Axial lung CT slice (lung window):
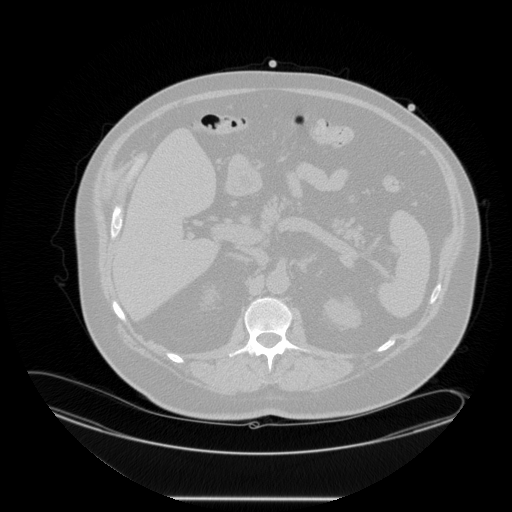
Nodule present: no